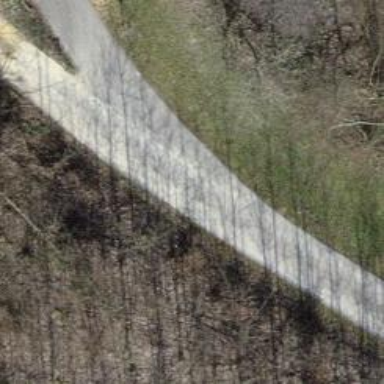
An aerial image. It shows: Well-maintained asphalt path with grade 1 track type.